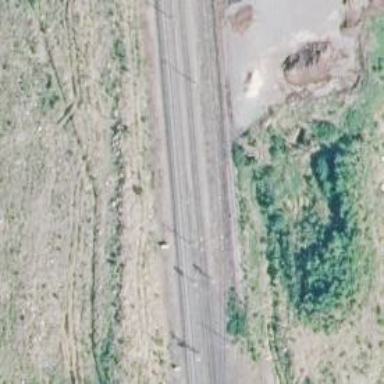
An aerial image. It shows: Siding railway line with electrified contact line for the trains.